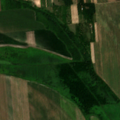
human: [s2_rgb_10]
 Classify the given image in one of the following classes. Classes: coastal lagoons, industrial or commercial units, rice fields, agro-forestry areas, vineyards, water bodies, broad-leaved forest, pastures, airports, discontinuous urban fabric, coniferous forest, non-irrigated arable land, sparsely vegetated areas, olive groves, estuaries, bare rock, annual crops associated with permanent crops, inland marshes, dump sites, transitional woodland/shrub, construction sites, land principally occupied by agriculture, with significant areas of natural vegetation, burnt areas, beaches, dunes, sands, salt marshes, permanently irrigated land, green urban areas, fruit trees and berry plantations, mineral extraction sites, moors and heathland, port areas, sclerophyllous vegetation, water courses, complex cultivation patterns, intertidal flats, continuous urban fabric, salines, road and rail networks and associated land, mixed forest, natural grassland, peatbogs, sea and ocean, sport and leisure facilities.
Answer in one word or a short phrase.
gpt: non-irrigated arable land, broad-leaved forest, transitional woodland/shrub, inland marshes